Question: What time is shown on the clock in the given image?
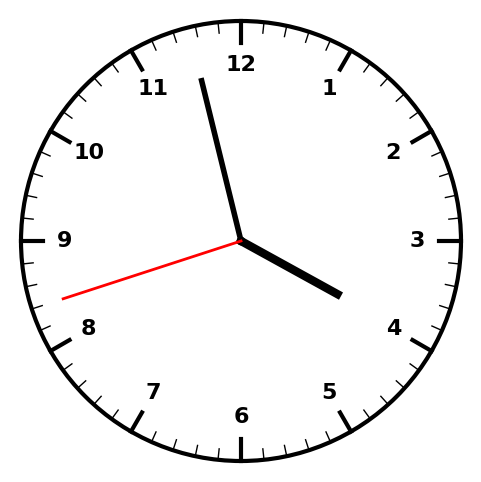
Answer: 03:57:42